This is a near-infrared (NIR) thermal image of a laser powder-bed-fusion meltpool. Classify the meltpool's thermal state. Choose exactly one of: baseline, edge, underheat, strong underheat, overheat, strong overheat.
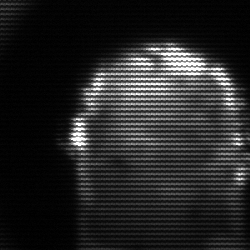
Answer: baseline